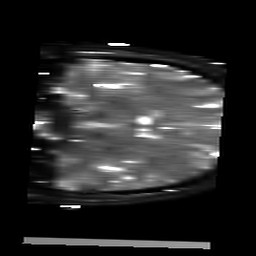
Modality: T2starmap
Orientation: coronal
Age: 32
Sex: male
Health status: ill